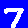
Digit: 7